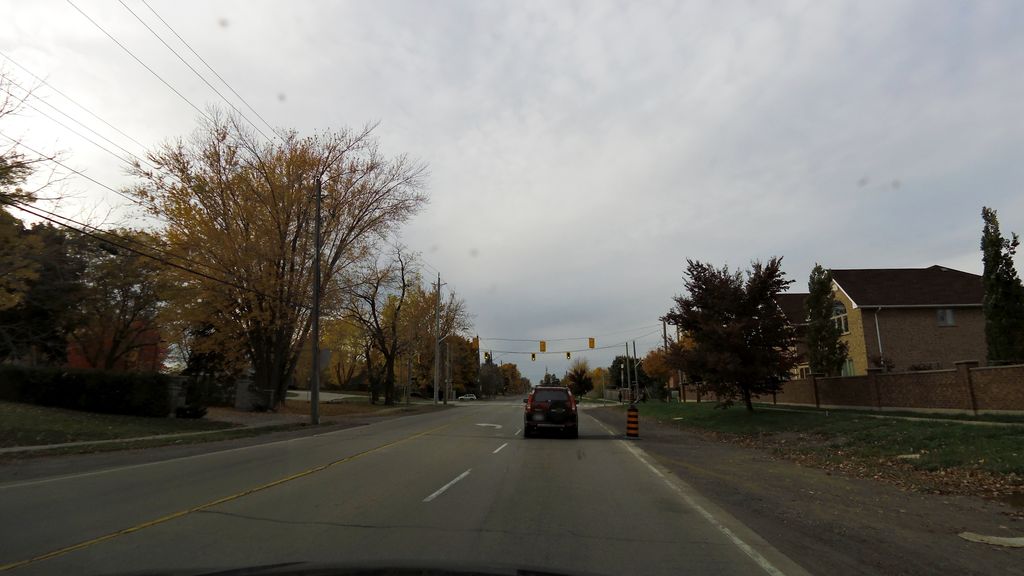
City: hamilton